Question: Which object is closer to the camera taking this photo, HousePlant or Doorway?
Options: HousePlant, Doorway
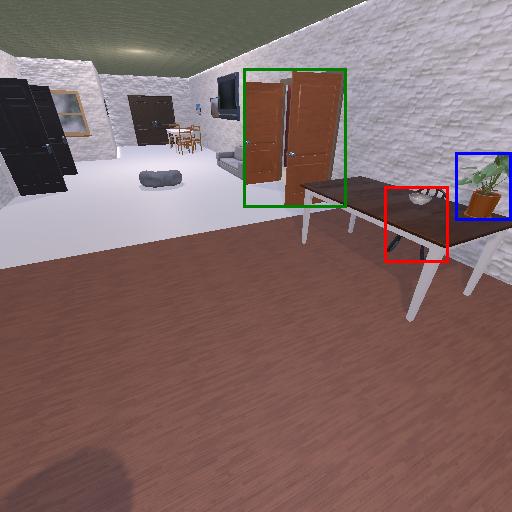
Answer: HousePlant